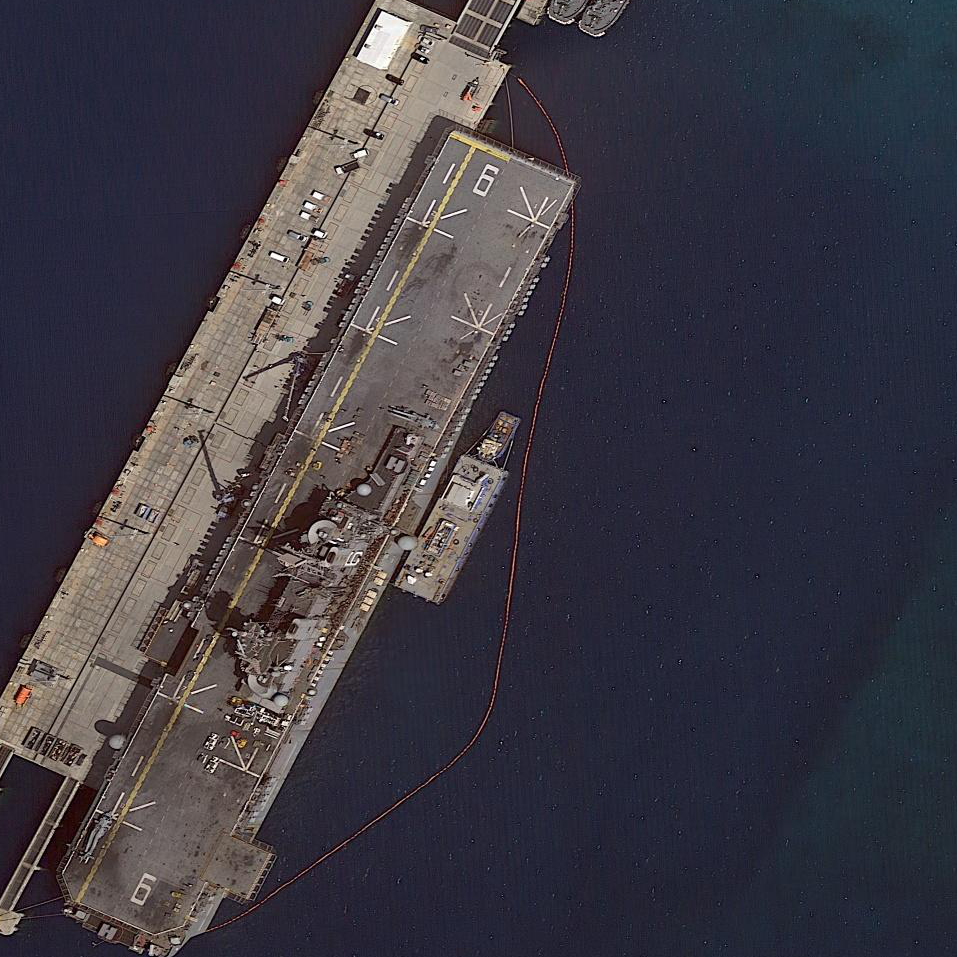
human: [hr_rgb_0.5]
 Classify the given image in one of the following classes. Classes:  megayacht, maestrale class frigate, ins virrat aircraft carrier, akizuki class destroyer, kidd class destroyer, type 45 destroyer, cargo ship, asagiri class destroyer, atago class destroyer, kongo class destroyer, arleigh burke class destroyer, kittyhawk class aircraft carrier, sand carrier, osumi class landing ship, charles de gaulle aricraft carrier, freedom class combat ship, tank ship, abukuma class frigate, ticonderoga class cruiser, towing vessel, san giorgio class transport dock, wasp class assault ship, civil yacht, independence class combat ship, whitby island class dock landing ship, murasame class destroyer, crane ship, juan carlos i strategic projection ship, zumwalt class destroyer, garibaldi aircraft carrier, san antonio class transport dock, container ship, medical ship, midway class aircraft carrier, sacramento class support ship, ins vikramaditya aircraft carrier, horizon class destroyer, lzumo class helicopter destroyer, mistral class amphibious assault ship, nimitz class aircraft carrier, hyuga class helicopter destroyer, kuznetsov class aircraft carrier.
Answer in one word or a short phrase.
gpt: Wasp class assault ship